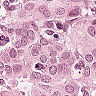
Metastatic tissue present: yes